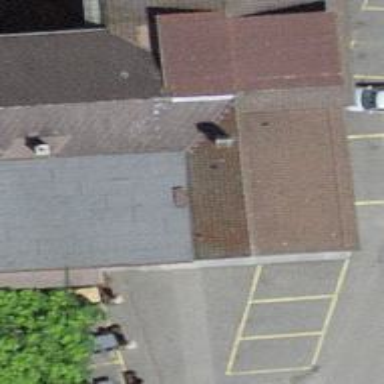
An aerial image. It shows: Restaurant.